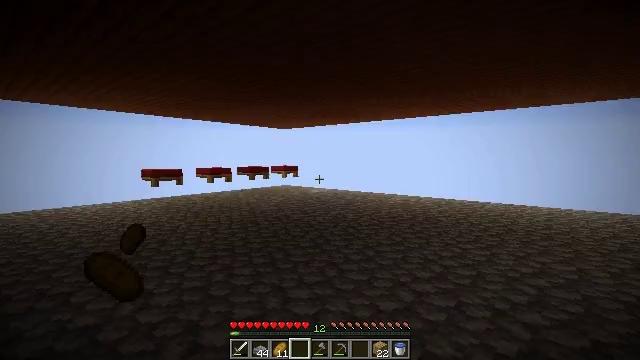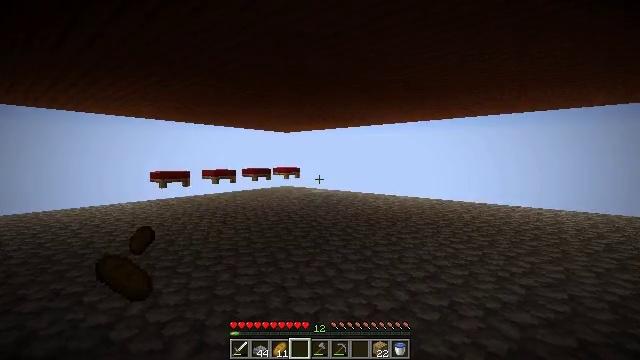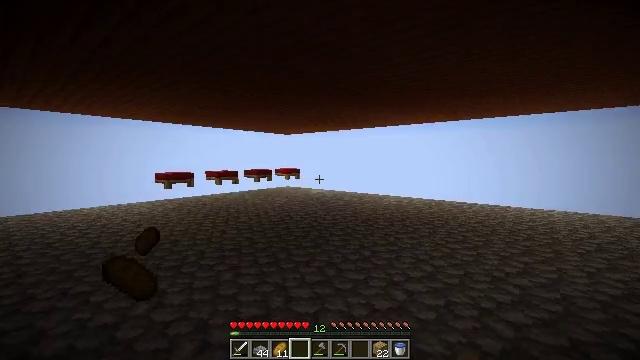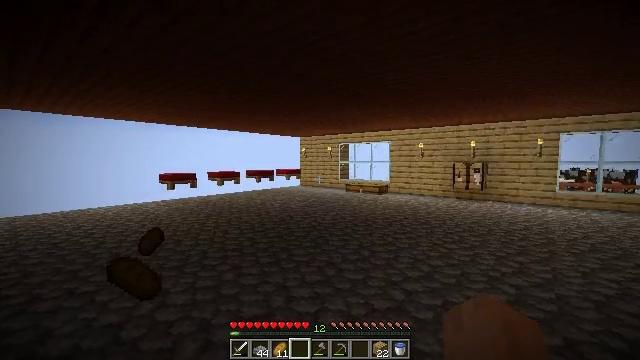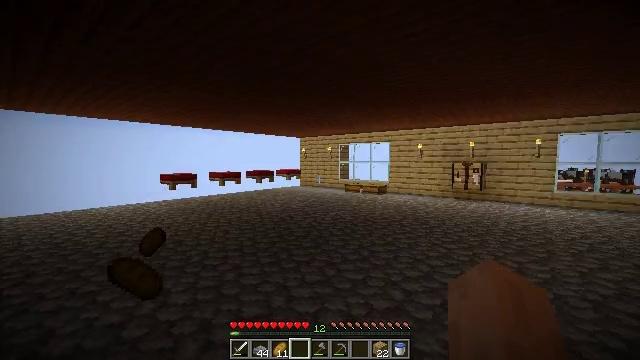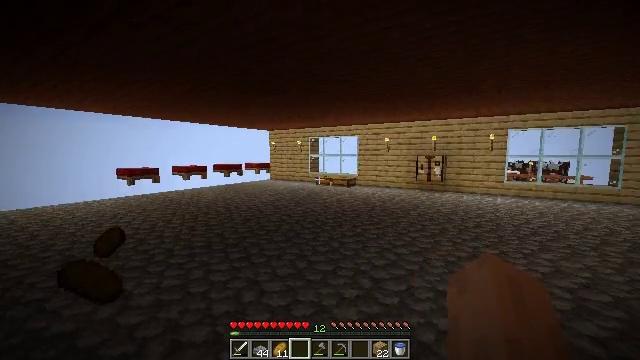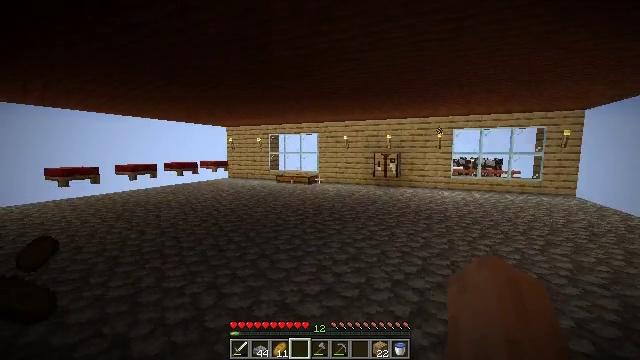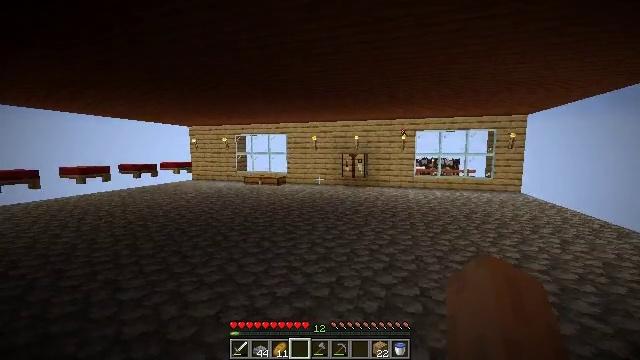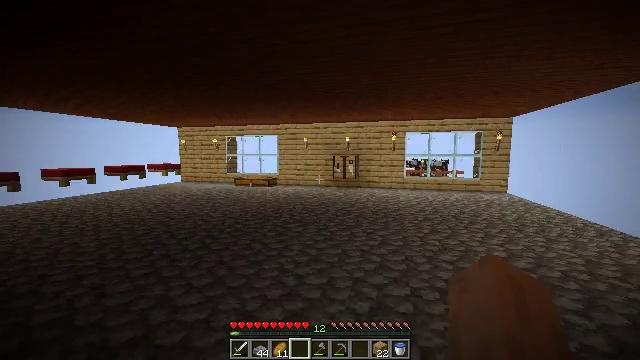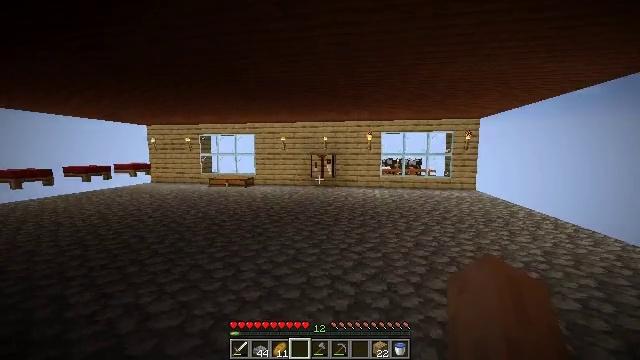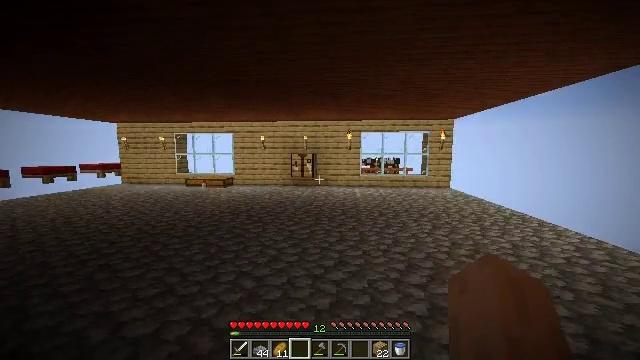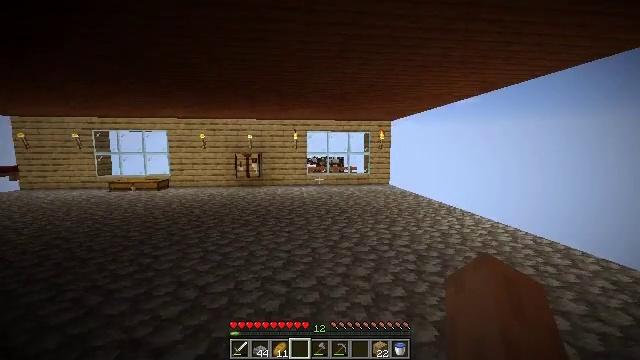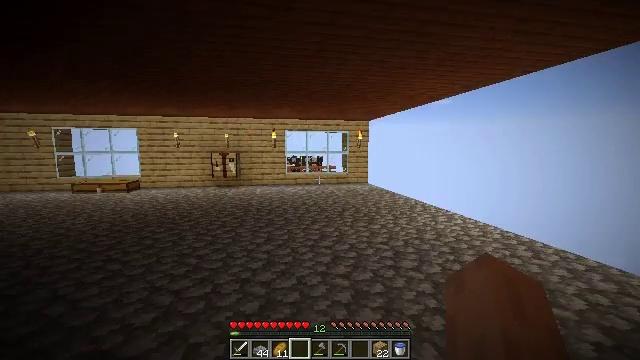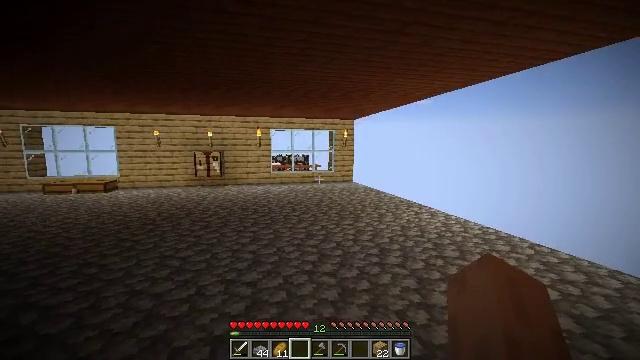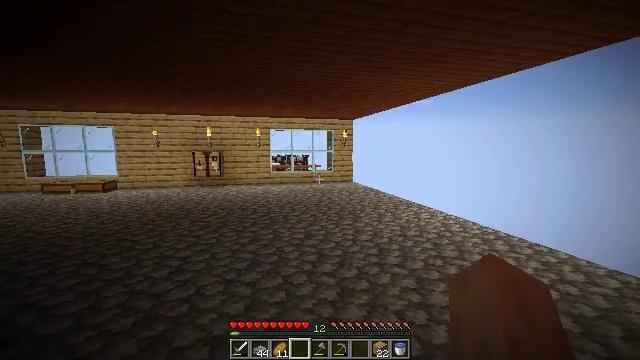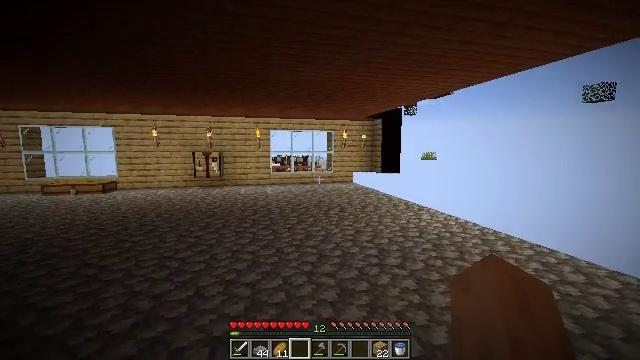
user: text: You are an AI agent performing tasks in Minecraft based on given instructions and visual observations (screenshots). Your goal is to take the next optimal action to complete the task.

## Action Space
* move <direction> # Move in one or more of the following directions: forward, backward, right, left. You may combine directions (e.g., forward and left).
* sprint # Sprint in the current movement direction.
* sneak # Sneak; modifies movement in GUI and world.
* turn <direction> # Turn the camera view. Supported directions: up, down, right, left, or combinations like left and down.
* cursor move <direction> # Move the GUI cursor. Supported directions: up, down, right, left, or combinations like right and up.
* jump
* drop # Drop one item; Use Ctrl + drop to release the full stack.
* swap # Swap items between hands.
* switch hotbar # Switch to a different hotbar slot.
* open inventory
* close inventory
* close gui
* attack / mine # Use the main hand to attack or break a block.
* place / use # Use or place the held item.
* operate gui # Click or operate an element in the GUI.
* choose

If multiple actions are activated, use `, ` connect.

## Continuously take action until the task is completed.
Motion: motion action
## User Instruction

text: Remove the cobblestone slab with a tool.
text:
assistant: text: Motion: attack / mine
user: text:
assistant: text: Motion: attack / mine
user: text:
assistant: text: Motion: attack / mine
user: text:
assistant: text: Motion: attack / mine
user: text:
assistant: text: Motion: turn right and down, attack / mine
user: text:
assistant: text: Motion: turn right, attack / mine
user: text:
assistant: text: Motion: turn right, attack / mine
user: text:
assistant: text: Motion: turn right, attack / mine
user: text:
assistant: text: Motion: turn right, attack / mine
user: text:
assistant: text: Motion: turn right, attack / mine
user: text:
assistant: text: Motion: turn right, attack / mine
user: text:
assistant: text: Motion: turn right, attack / mine
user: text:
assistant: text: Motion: turn right, attack / mine
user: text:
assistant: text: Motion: attack / mine
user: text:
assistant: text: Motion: attack / mine
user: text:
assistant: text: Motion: turn left, attack / mine
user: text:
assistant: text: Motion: attack / mine
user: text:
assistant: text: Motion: turn left, attack / mine
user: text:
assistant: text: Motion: attack / mine
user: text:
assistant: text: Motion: attack / mine
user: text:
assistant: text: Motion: attack / mine
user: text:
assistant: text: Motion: attack / mine
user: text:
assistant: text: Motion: attack / mine
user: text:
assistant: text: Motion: attack / mine
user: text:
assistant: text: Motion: attack / mine
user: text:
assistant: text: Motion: attack / mine
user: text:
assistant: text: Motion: attack / mine
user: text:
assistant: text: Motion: attack / mine
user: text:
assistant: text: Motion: attack / mine
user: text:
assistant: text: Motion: attack / mine